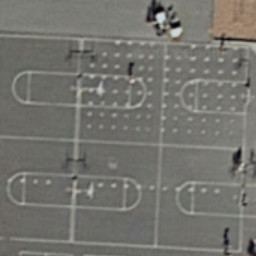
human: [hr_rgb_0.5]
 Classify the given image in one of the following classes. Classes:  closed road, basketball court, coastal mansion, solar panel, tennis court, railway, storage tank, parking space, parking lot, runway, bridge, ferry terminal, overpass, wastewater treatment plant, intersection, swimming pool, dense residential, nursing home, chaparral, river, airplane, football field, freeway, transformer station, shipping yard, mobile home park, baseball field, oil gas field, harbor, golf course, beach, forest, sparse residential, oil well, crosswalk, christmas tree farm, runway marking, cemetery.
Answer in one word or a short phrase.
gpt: basketball court